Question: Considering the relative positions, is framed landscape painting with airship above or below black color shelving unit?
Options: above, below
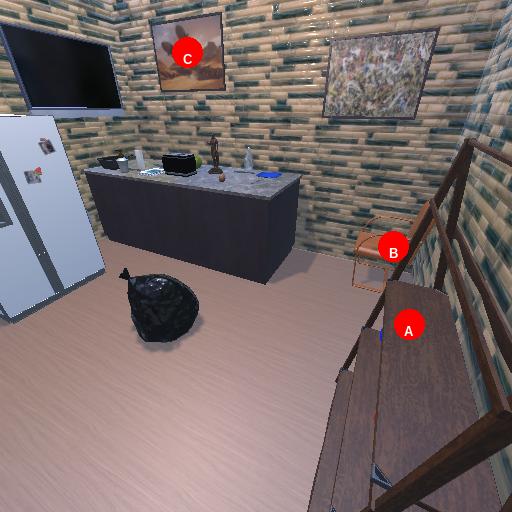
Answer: above